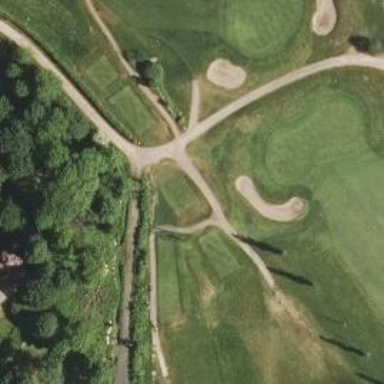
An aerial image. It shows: Service road used as golf cart path.